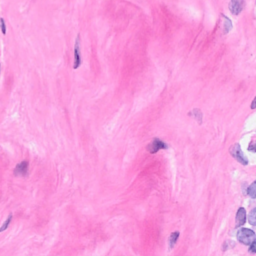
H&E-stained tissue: Breast